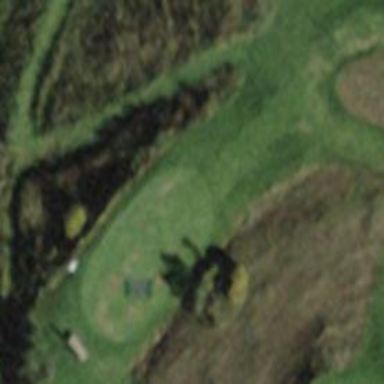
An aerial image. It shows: Golf tee.